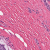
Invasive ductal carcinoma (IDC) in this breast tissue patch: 0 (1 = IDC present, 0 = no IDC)